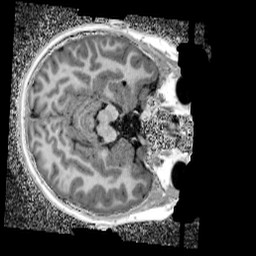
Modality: UNIT1_denoised
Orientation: axial
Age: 11
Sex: female
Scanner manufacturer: siemens
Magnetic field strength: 3 T
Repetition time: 4 s
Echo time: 0.00299 s